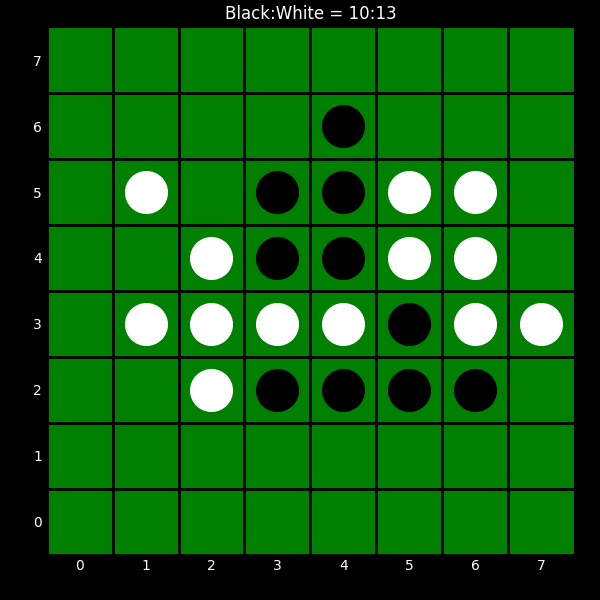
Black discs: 10
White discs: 13